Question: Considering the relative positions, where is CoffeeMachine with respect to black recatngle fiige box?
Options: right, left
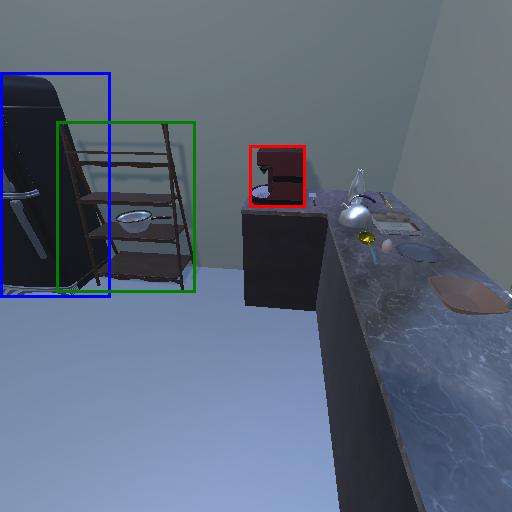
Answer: right